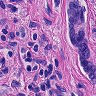
Metastatic tissue present: yes